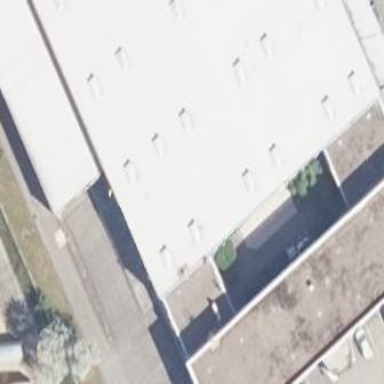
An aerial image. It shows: Commercial building.